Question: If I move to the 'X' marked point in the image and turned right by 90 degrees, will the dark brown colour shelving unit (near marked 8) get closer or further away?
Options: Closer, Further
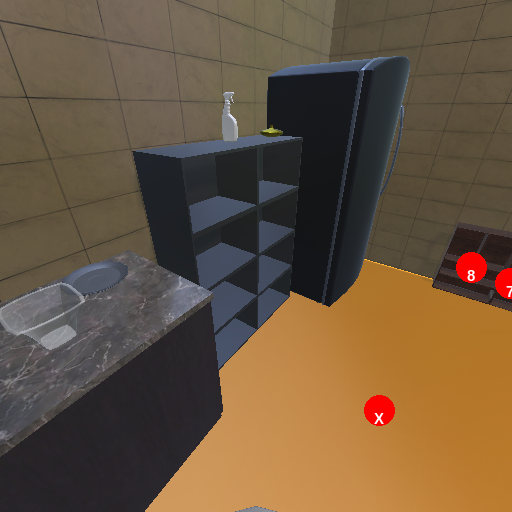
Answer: Closer